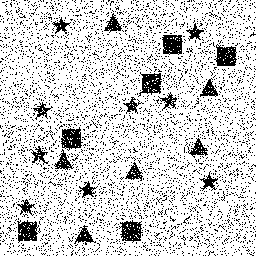
Squares: 6
Triangles: 6
Stars: 9
Total shapes: 21